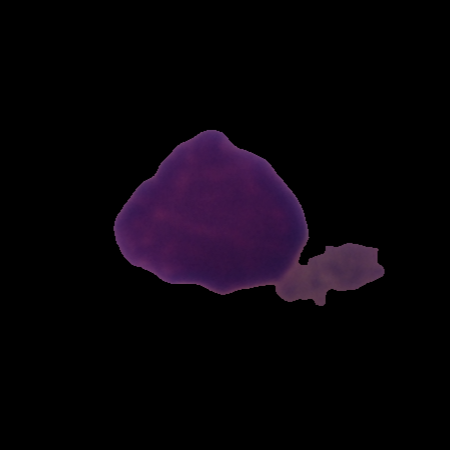
Label: healthy